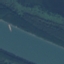
Land use / land cover: River